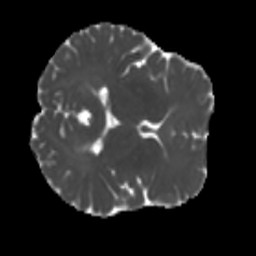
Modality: MD
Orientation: axial
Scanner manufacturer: siemens
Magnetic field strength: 3 T
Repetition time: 4 s
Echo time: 0.0594 s